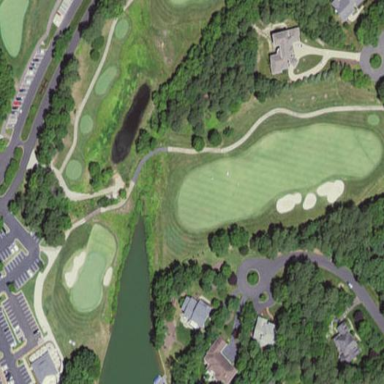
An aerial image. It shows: Scenic golf fairway.